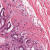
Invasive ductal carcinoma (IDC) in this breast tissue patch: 1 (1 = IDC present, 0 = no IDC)